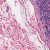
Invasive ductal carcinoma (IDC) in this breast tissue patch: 1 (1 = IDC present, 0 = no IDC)